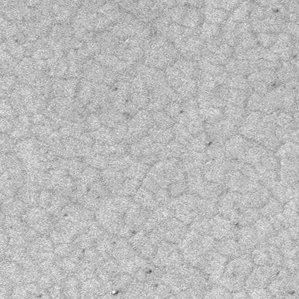
Label: frost